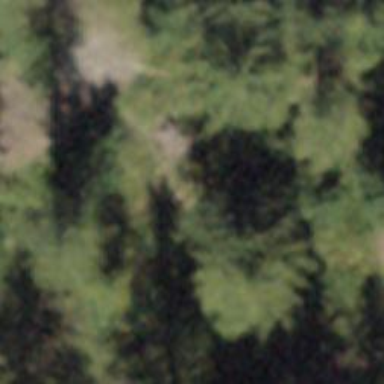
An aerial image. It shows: Needle-leaved tree in natural setting.